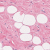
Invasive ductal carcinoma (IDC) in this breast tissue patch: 0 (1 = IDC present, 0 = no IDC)